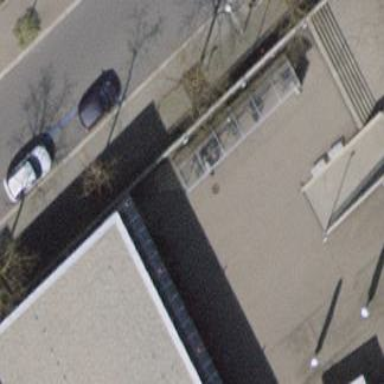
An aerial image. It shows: Building housing bicycle parking shed.